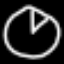
Label: clock